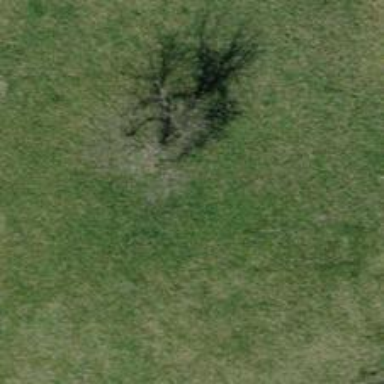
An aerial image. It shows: Beautiful tree in nature.